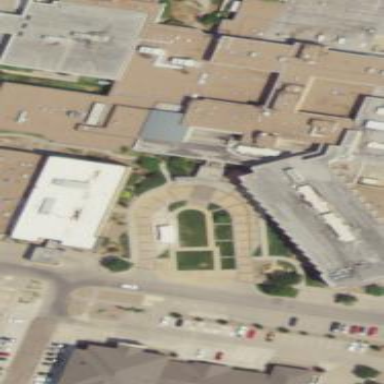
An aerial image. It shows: Hospital building.